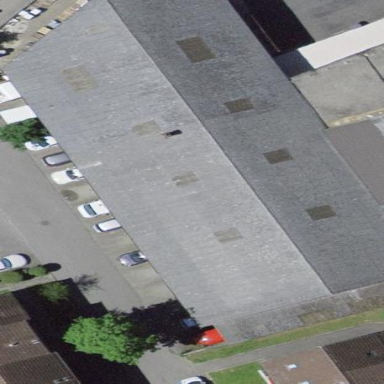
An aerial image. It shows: Shed building.